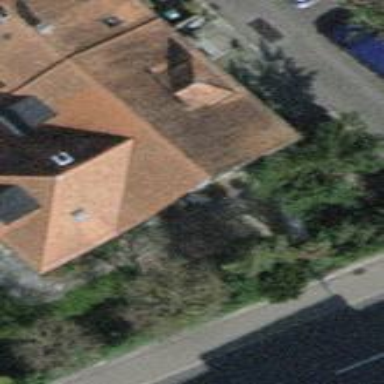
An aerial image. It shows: Terrace building with gabled red roof.